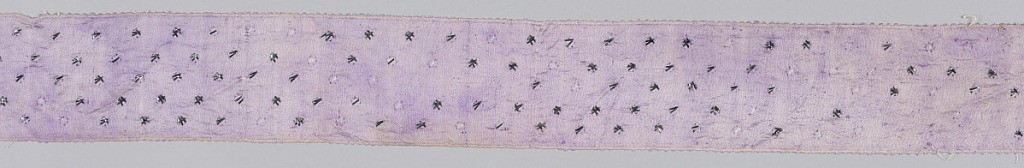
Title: Fragment
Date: mid-19th century
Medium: silk, metallic thread
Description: Purple satin ribbon with picot edges. Allover ornament of small silver stars formed of flat strips of metal clipped through the fabric.